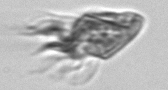
Label: Tontonia_appendiculariformis